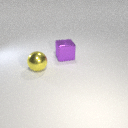
large yellow metal sphere to the left of large purple metal cube